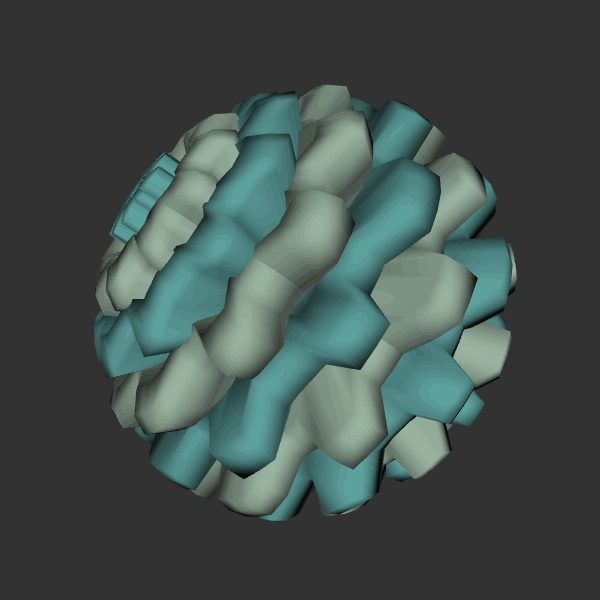
Background: dark